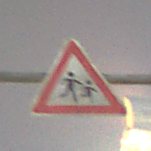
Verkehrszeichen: KinderLinks
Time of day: Night
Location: Outdoor (Urban)
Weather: PartlyCloudy
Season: NotSpecified
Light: Artificial